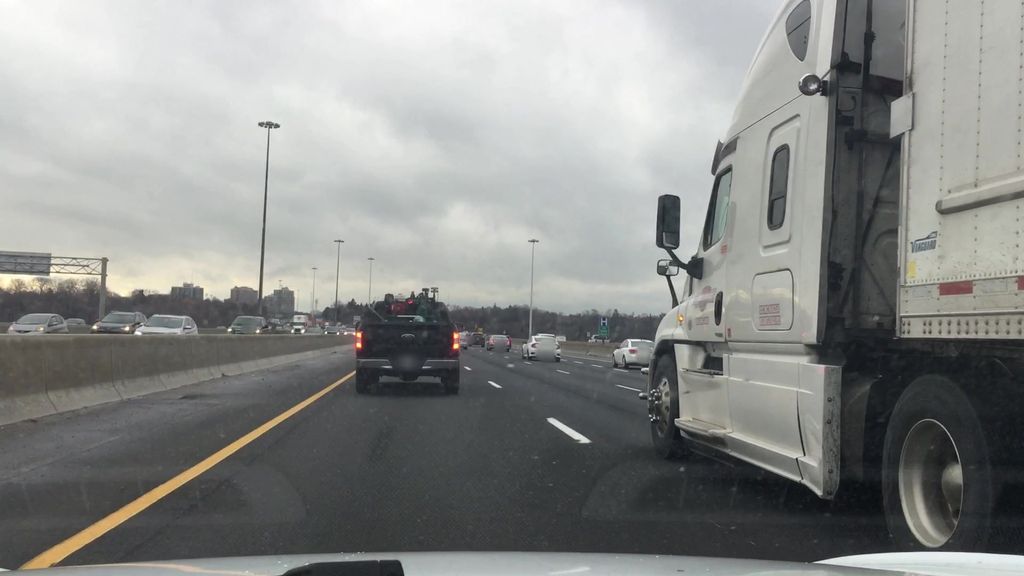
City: toronto